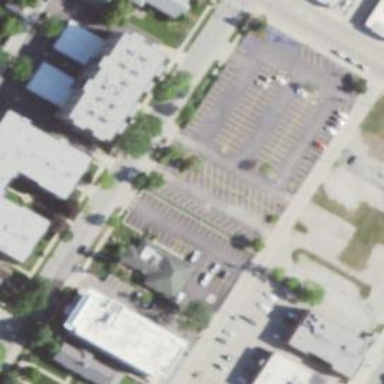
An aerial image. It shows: Parking area.